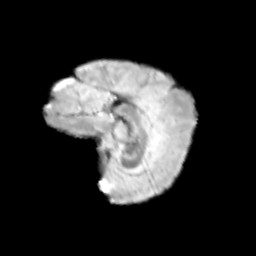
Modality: T2w
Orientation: sagittal
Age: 11
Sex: female
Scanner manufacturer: siemens
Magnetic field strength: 3 T
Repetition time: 3.8 s
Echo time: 0.07 s